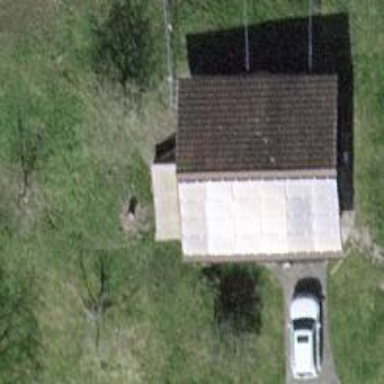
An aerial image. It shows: Shed building with gabled roof made of tiles. The roof is oriented along the structure.